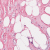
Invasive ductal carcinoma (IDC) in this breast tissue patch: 0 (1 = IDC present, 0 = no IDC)